Question:
Everything went red after I integrated Google login.
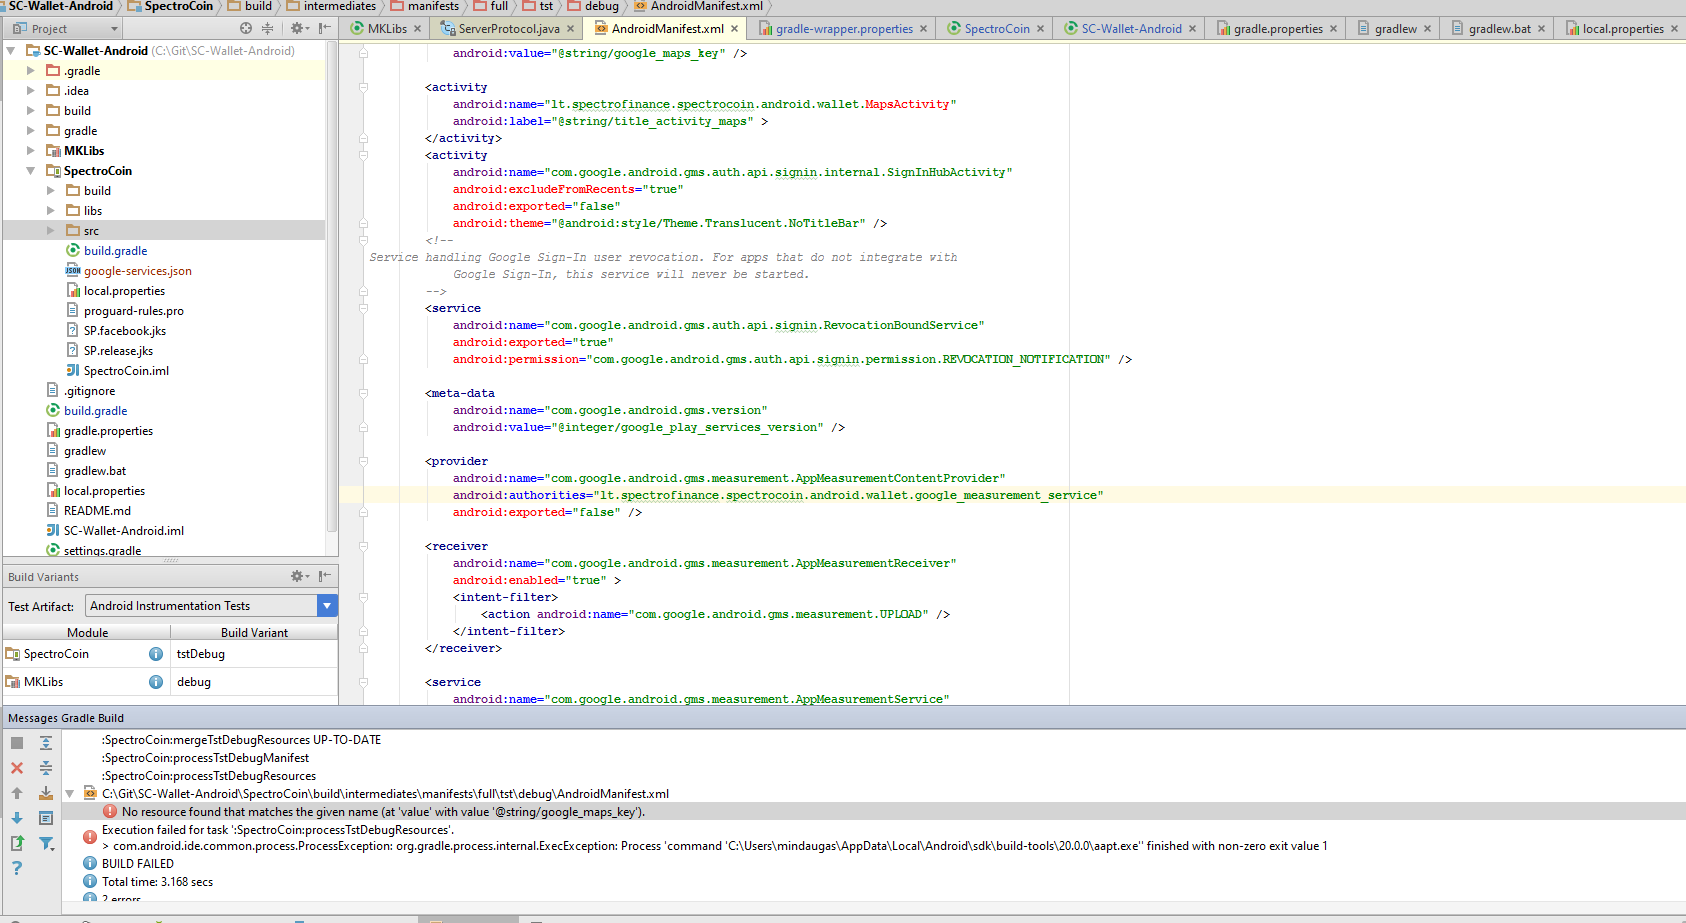
Answer: It seems that you don't have the 'google_maps_key' in your string.xml
You have to add it or to remove the call of this string